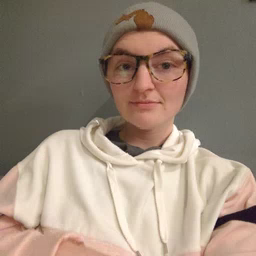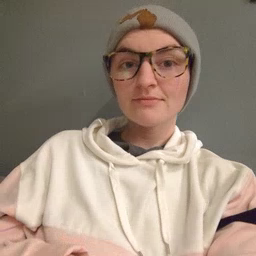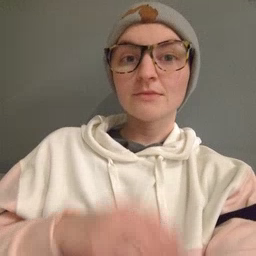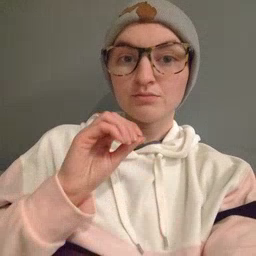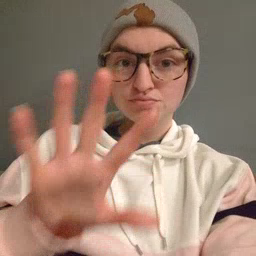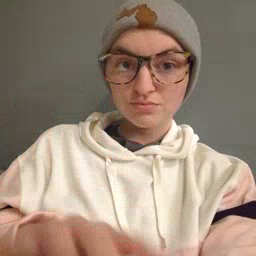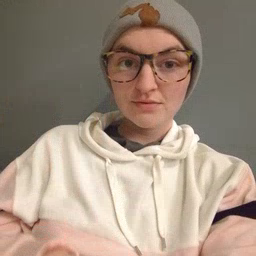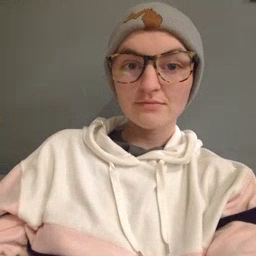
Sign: blow